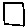
Label: square